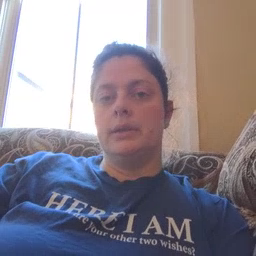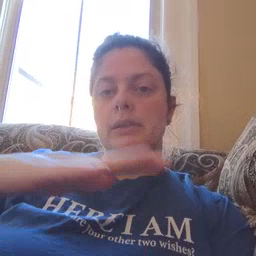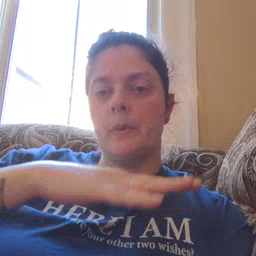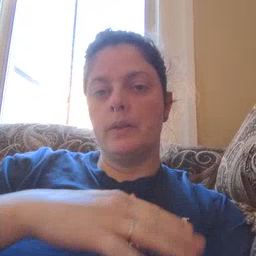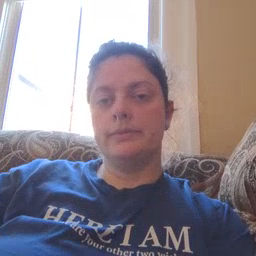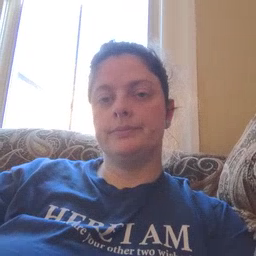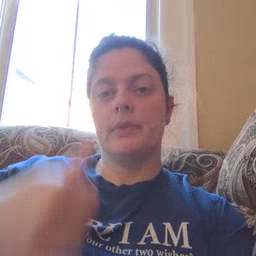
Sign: table